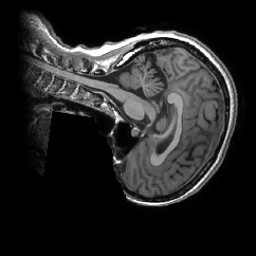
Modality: T1w
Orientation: sagittal
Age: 55
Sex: female
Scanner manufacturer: ge
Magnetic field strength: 3 T
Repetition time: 0.007348 s
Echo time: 0.003036 s